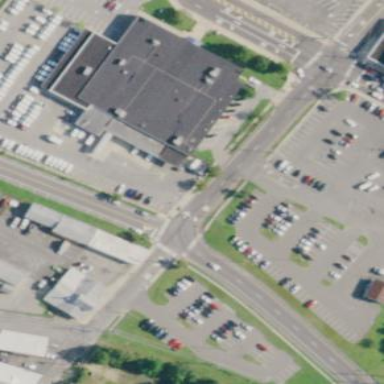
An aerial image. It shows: Building that serves as post office.